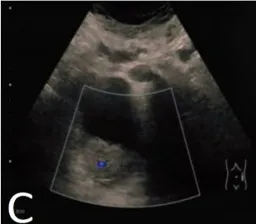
Imaging results of four patients. (C) Bladder ultrasound of case 3. A moderately echogenic lesion of approximately 3.9 cm x 3.3cm in size was seen in the right posterior wall of the bladder with a significant blood flow signal.
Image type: radiology (ultrasound)